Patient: sex F, age 65
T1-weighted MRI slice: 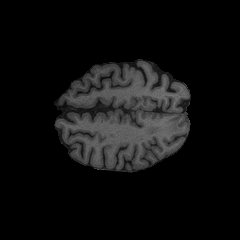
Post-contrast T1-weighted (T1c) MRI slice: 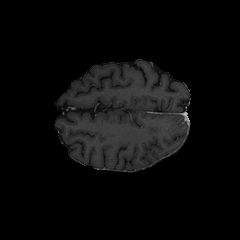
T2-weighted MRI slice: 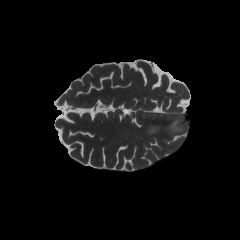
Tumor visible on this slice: yes
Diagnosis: Glioblastoma, IDH-wildtype
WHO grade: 4